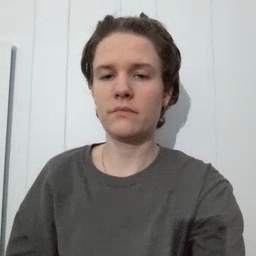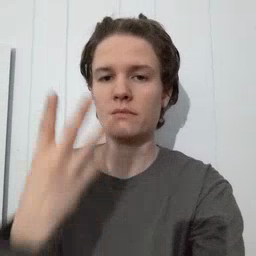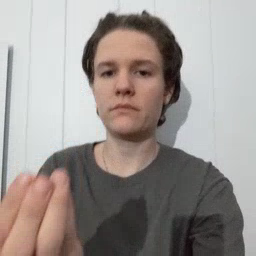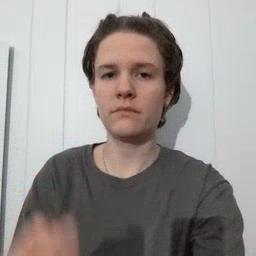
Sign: go